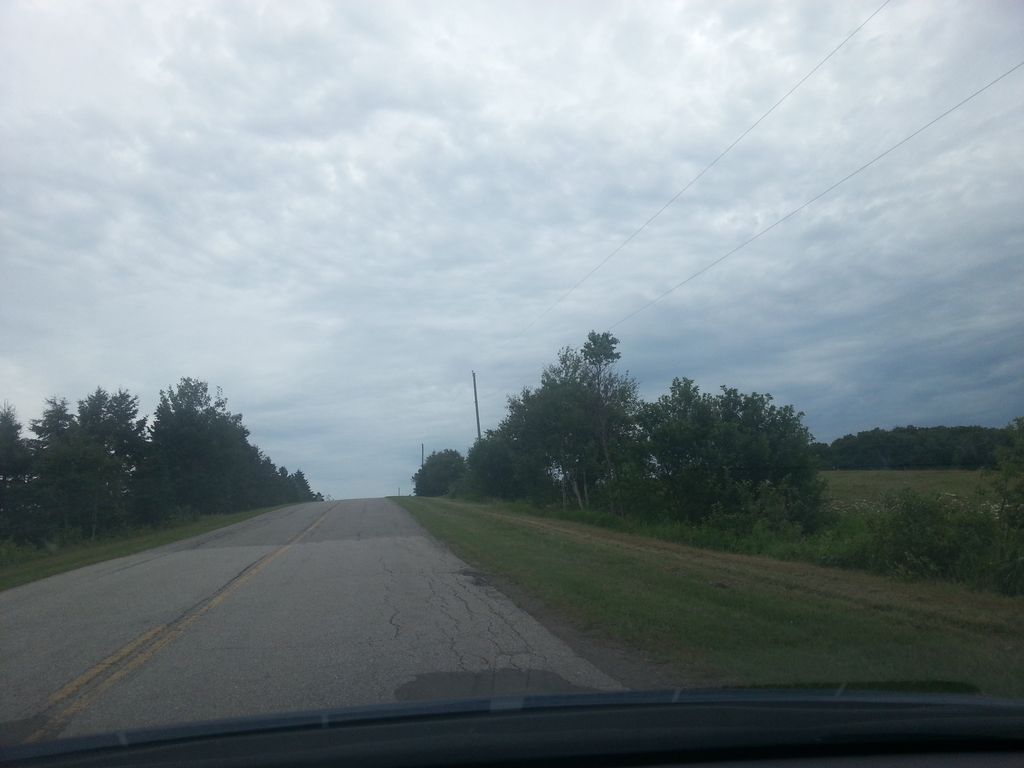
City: charlottetown